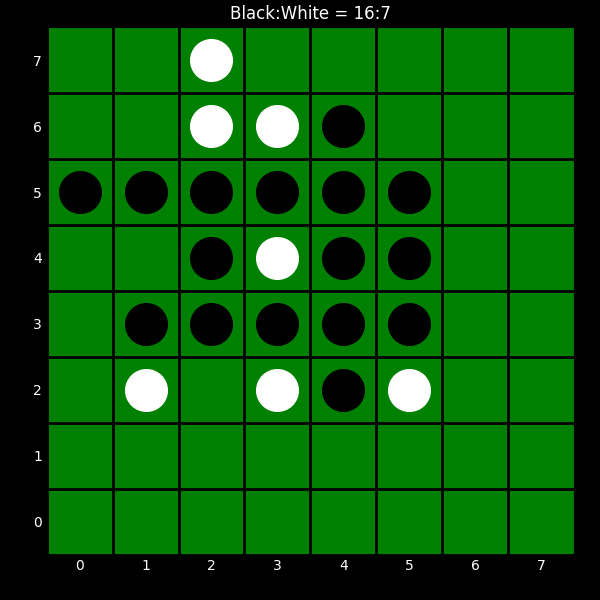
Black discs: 16
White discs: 7